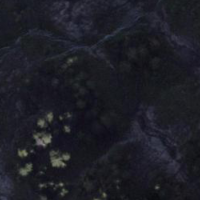
EUNIS habitat code: 48
Species observed at this site:
Astrantia major
Sorbus aucuparia
Parnassia palustris